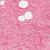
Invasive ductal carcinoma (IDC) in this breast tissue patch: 0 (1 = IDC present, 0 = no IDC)